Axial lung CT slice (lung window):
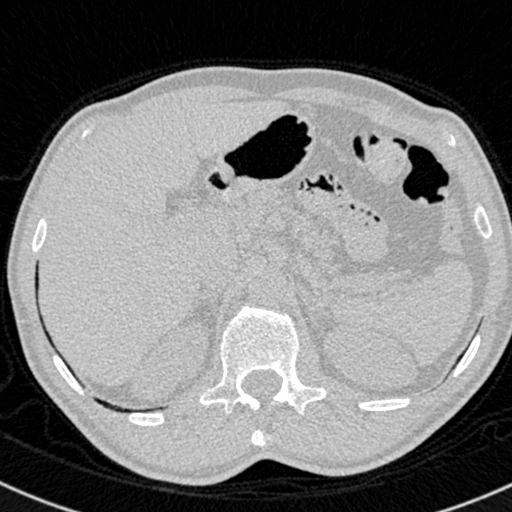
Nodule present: no